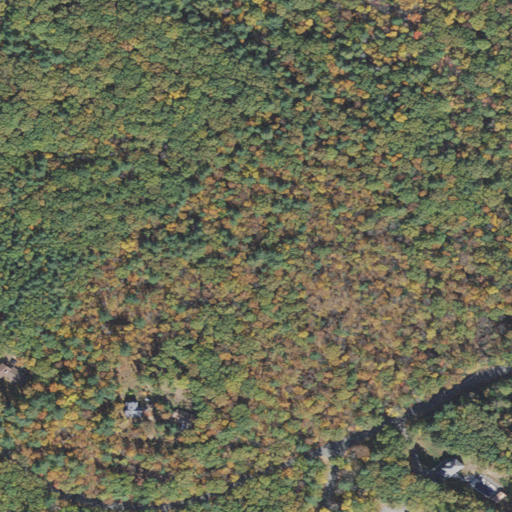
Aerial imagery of mountain in New Hampshire named Brandy Rock Hill containing mixed forest, deciduous forest, open development, evergreen forest, low intensity development, and medium intensity development